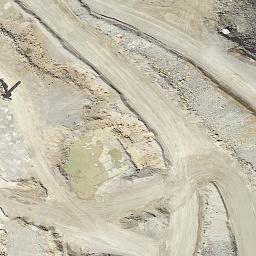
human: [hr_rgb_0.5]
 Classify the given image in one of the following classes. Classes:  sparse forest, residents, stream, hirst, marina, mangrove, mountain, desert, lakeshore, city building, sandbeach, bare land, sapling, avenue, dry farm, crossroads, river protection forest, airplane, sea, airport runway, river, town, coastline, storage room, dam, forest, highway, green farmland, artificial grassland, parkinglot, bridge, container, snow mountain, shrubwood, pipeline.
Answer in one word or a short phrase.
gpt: bare land